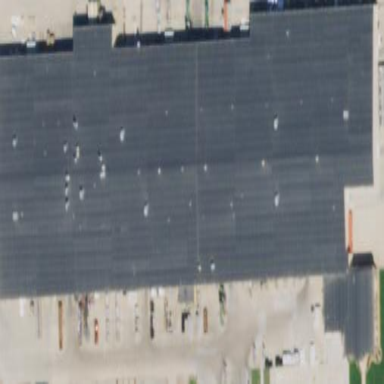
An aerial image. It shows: Warehouse.